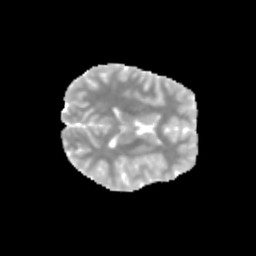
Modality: MD
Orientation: axial
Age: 11
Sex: female
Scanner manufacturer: siemens
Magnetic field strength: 3 T
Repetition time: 3.8 s
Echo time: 0.07 s